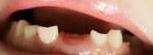
Condition: hypodontia